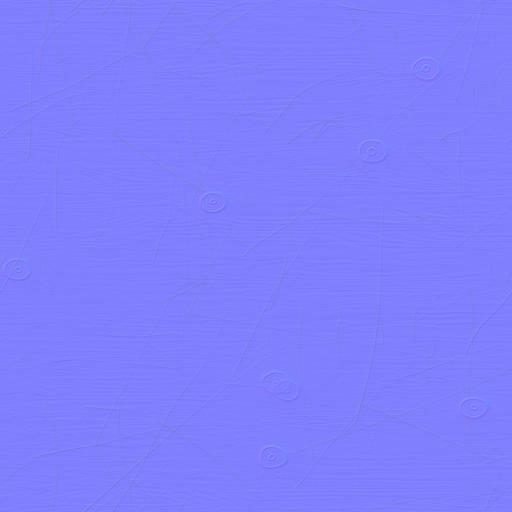
brown clean dark fine processed shiny smooth wood wooden